Question: I am trying to represent a stem and leaf plot in a tabular environment in LaTeX using the following:
'''
egin{table}[htbp]
\centering
\caption{Stem Plot of sit ups, Key: $1 | 1= 1.1$}
egin{tabular}{r|l@{\hspace{4 pt}}l@{\hspace{4 pt}}l@{\hspace{4 pt}}l@{\hspace{4 pt}}l@{\hspace{4 pt}}l@{\hspace{4 pt}}l@{\hspace{4 pt}}l@{\hspace{4 pt}}l@{\hspace{4 pt}}}
\multirow{2}{*}{} Stem & Leaf \
\hline
1 & 1 & 1 & 2 & 3 & 3 & 4 & 4 & & \
1 & 5 & 6 & 6 & 8 & & & & & \
2 & 0 & 3 & & & & & & & \
2 & 7 & 8 & & & & & & & \
3 & & & & & & & & & \
3 & 5 & 7 & 8 & 8 & & & & & \
4 & 0 & 0 & 0 & 1 & 2 & 4 & 4 & 4 & \
4 & 5 & 5 & 6 & 7 & 7 & 7 & 8 & 8 & 9 \
\end{tabular}
\label{tab:addlabel}
\end{table}
'''
But when I do this, the 2nd column has is too wide and there is a gap between the 2nd and 3rd column of leaf values. How can I make it so that the 'Leaf' cell overlaps into the next column or somehow remove the gap?

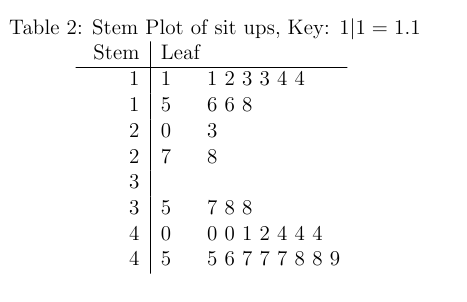
Answer: You can put 'Leaf' into a '\multicolumn{9}{l}{Leaf}'. The number ('9' here) gives how many columns that should span, the 'l' gives the formatting of the cell. If you need a right bar, you have to use 'l|' there, by the way.
You do not need the '\multirow' then, I think.